Current action and preconditions to check: path_clear

Your task: For each precondition in the list above, predict whether it will hold at this action.

Consider the current scene as observed from the mobile robot's camera, and analyze the predicted future states of all dynamic agents (e.g., people, animals, vehicles, or any moving entities) within the NEXT SECOND.

IMPORTANT: Only answer "very likely" if you are absolutely certain—based on strong, clear evidence—that a dynamic agent will violate the precondition in the predicted future state. Do NOT answer "very likely" for unlikely, ambiguous, or low-probability risks.

Ask yourself for each precondition: Is there a high probability, with clear and convincing evidence, that the predicted future states of any dynamic agent will interfere with the predicted future state of the currently executing action within the NEXT SECOND, causing that precondition to fail?

Assess the risk level based on these predictions. Use "likely" or "very likely" if motions create a clear risk of interference.

Use "neutral" or "improbable" if agents are nearby but their predicted paths are clearly diverging or non-conflicting.

Failure Risk Categories: "very improbable", "improbable", "neutral", "likely", "very likely"

Answer Format: Output ONLY the probability_of_failure value from these categories: "very improbable", "improbable", "neutral", "likely", "very likely"

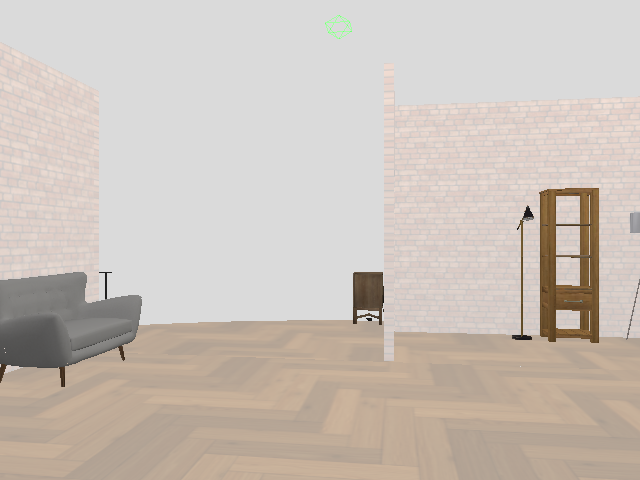

Answer: very improbable